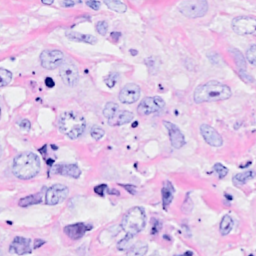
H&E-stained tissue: Breast